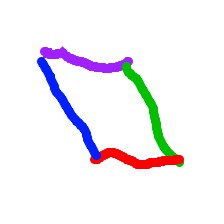
Shape: parallelogram